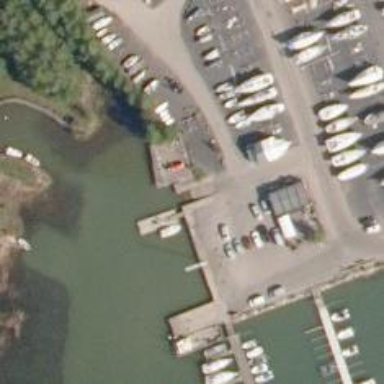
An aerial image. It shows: Slipway on leisure land.